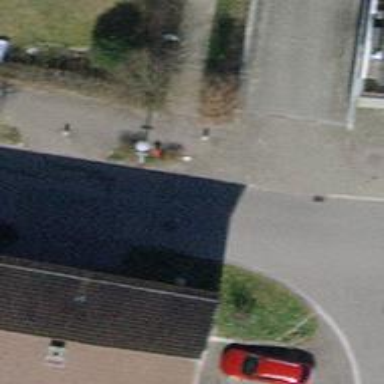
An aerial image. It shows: Residential road with separate asphalt sidewalk.